Interaction volume radius: 5 \u00c5
Interaction volume height: 15 \u00c5
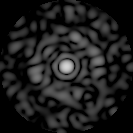
Disorder parameter: 0.8683